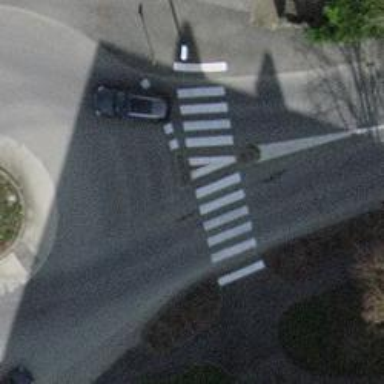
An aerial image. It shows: Zebra crossing with pedestrian island.